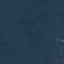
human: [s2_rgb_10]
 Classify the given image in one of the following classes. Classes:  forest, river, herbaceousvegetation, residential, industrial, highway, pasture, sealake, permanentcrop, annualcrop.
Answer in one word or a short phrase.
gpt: Forest